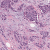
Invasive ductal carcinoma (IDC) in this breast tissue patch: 1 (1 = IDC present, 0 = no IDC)